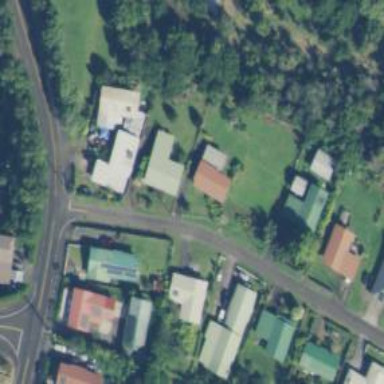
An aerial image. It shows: Living street.